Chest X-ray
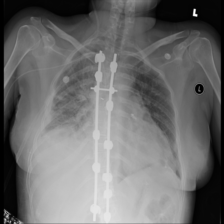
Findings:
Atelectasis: negative
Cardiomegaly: negative
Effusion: negative
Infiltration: positive
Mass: negative
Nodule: negative
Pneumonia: negative
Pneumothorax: negative
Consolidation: negative
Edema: negative
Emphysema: negative
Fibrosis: negative
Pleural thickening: positive
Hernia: negative